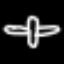
Label: airplane